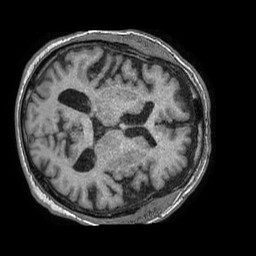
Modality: T1w
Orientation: axial
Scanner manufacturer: philips
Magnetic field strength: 1.5 T
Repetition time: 0.007787 s
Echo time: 0.003584 s